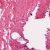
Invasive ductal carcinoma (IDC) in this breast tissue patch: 0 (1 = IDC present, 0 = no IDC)